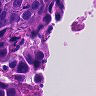
Metastatic tissue present: yes